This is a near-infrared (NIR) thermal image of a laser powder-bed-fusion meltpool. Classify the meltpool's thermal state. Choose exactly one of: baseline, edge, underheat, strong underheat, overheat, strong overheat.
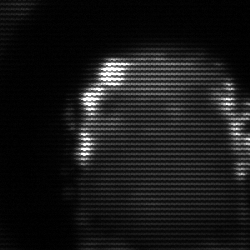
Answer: baseline